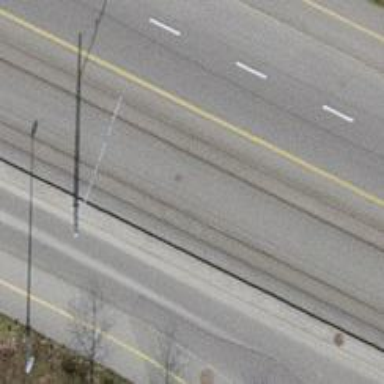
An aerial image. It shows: Tram railway with contact lines for electrification.